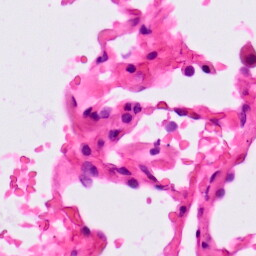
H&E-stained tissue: Lung